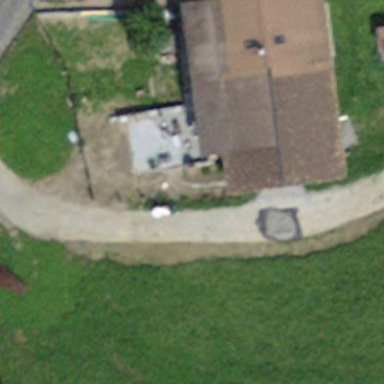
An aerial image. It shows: Farm building.